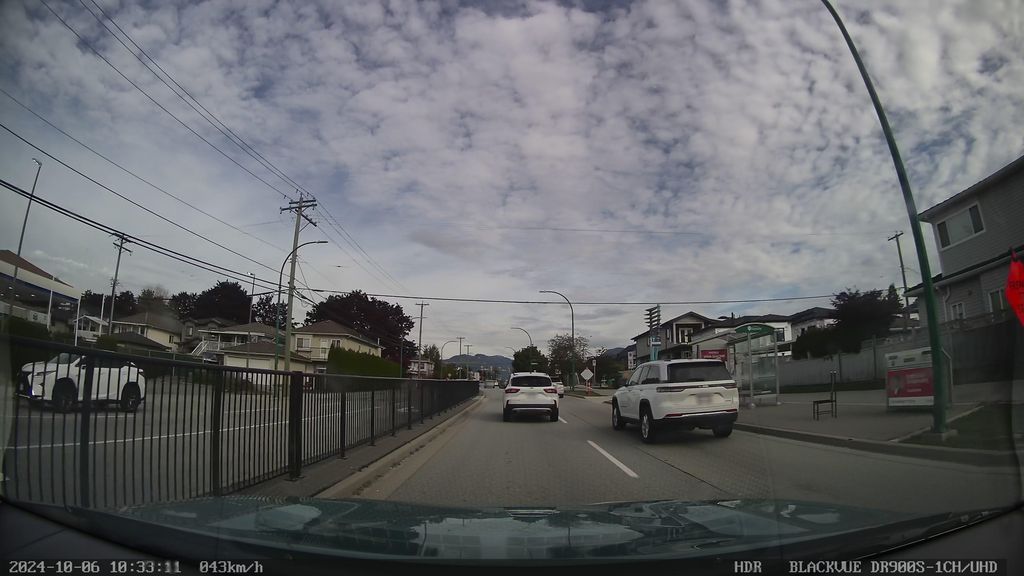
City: vancouver